Current action and preconditions to check: trajectory_clear

Your task: For each precondition in the list above, predict whether it will hold at this action.

Consider the current scene as observed from the mobile robot's camera, and analyze the predicted future states of all dynamic agents (e.g., people, animals, vehicles, or any moving entities) within the NEXT SECOND.

IMPORTANT: Only answer "very likely" if you are absolutely certain—based on strong, clear evidence—that a dynamic agent will violate the precondition in the predicted future state. Do NOT answer "very likely" for unlikely, ambiguous, or low-probability risks.

Ask yourself for each precondition: Is there a high probability, with clear and convincing evidence, that the predicted future states of any dynamic agent will interfere with the predicted future state of the currently executing action within the NEXT SECOND, causing that precondition to fail?

Assess the risk level based on these predictions. Use "likely" or "very likely" if motions create a clear risk of interference.

Use "neutral" or "improbable" if agents are nearby but their predicted paths are clearly diverging or non-conflicting.

Failure Risk Categories: "very improbable", "improbable", "neutral", "likely", "very likely"

Answer Format: Output ONLY the probability_of_failure value from these categories: "very improbable", "improbable", "neutral", "likely", "very likely"

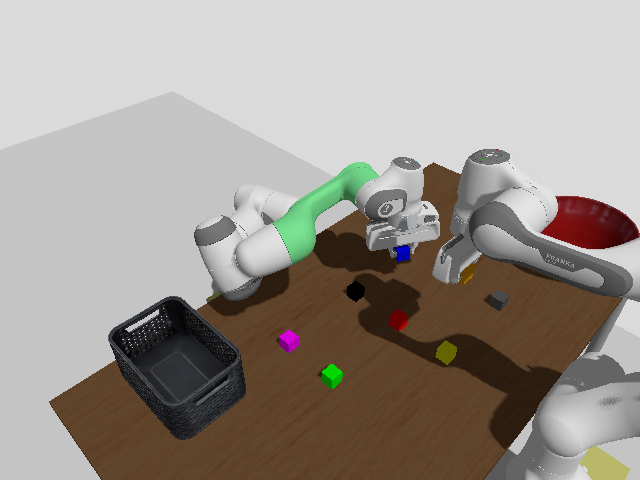

Answer: improbable